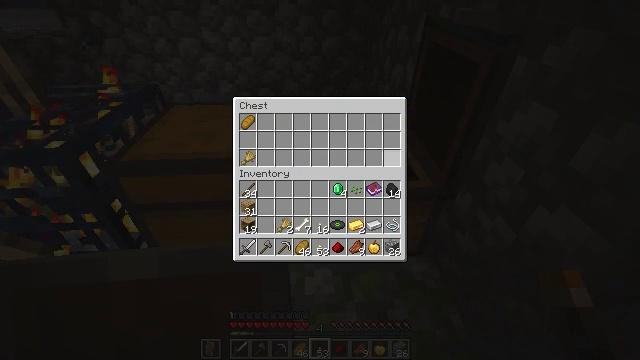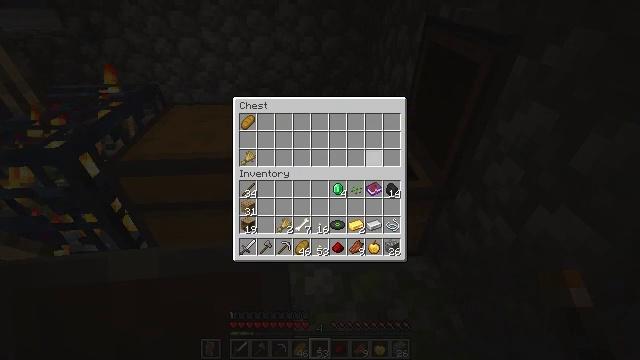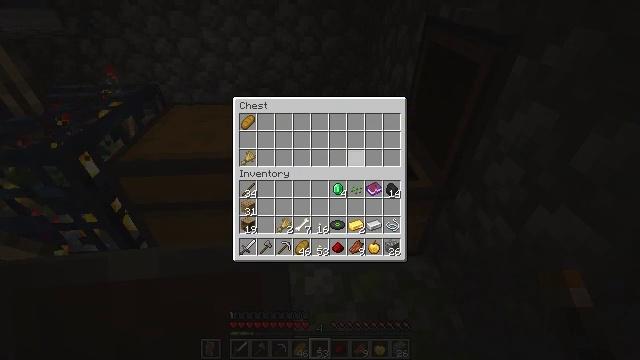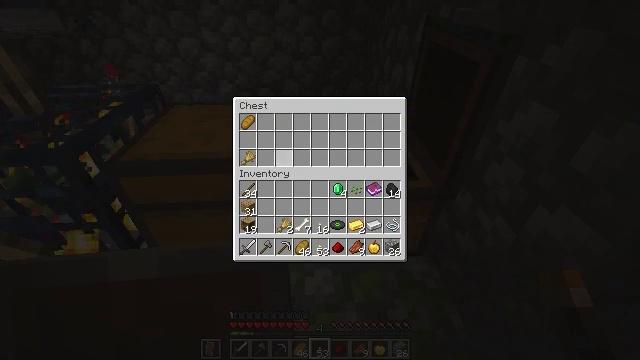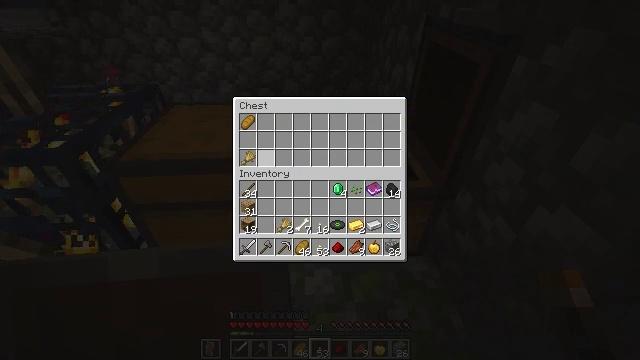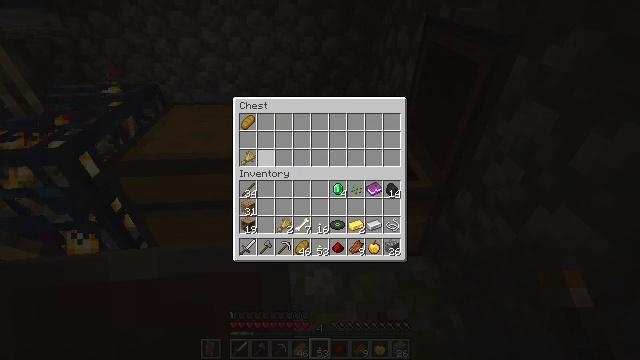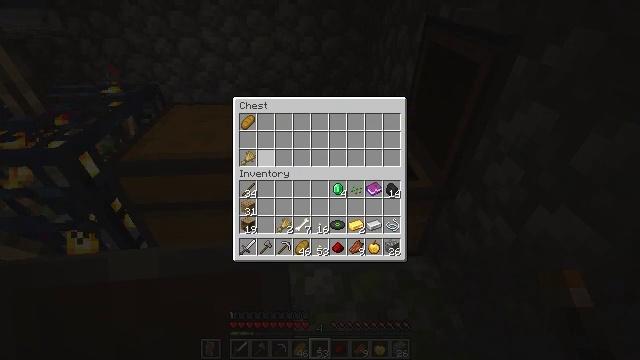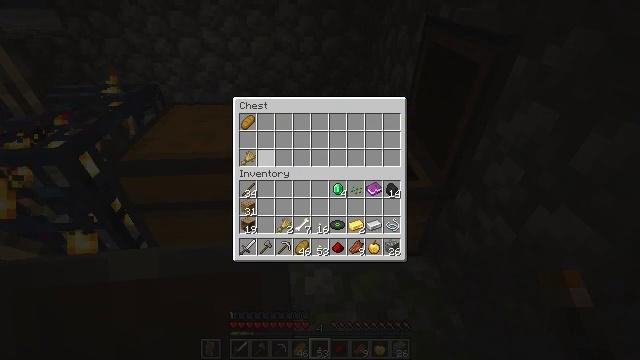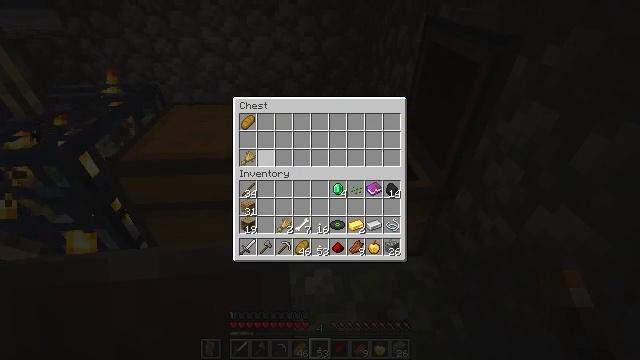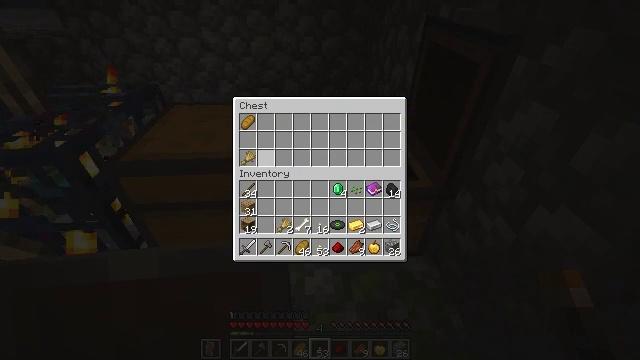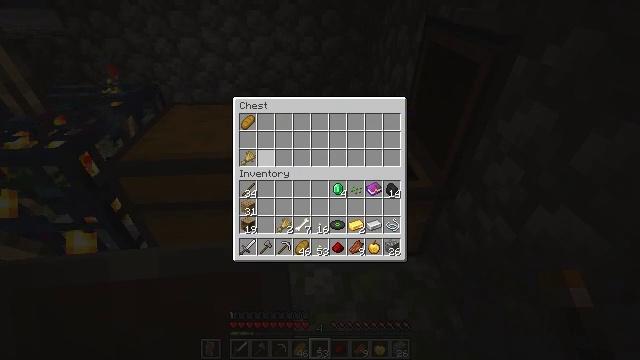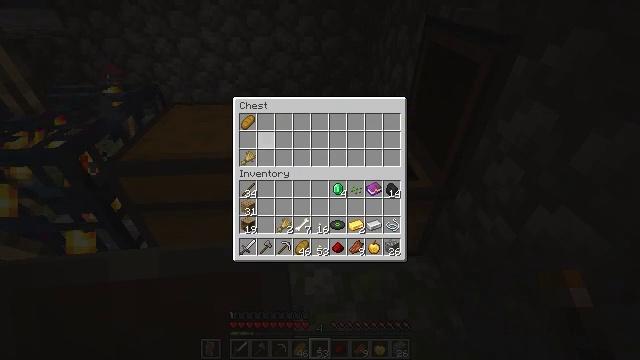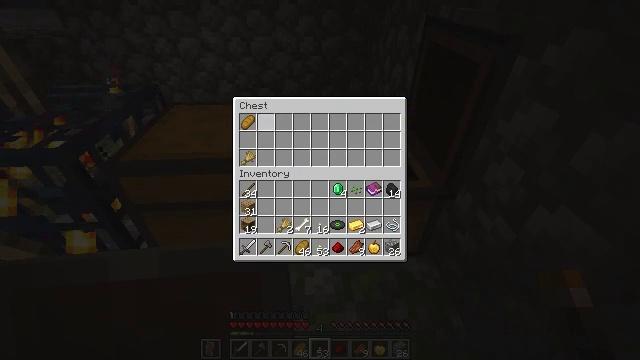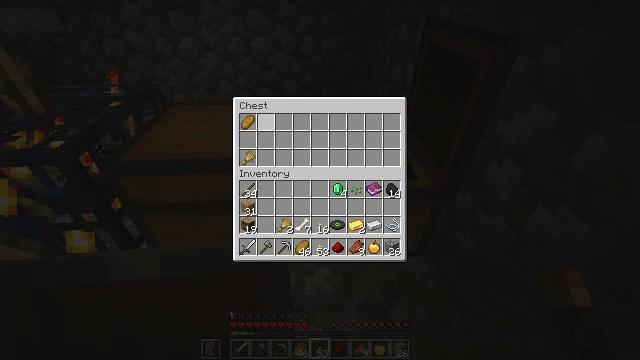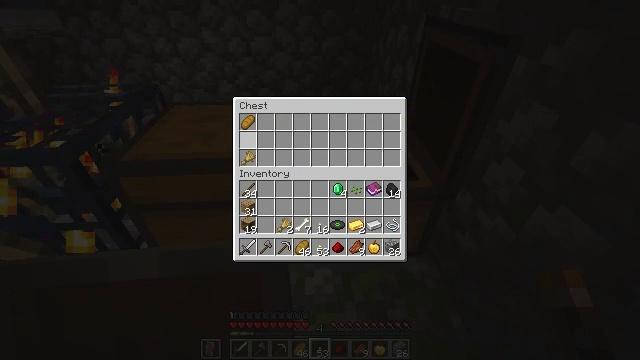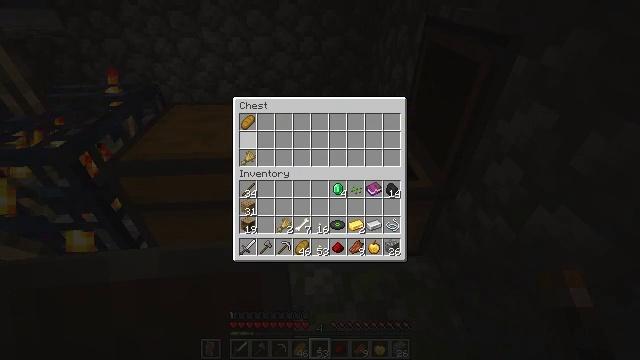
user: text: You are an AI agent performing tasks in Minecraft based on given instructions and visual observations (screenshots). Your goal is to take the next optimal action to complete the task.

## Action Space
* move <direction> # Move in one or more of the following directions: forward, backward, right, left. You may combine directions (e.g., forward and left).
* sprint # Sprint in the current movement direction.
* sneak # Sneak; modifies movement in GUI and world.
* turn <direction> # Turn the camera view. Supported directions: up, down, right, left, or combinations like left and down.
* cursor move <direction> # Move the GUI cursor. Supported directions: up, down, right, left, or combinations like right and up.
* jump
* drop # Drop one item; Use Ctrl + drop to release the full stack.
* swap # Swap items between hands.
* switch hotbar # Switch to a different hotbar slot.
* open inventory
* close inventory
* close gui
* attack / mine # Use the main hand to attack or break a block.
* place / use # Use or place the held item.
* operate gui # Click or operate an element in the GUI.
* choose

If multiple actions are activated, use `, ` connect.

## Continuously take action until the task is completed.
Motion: motion action
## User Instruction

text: Break the chest to retrieve items inside.
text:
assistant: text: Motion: sneak
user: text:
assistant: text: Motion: sneak, cursor move left
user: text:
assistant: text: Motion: sneak, cursor move left
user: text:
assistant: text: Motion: sneak, cursor move left
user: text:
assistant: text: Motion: sneak
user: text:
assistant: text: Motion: sneak, cursor move left
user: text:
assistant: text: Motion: sneak
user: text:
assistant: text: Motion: sneak, operate gui
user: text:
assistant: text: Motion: sneak, operate gui
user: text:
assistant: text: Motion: sneak, operate gui
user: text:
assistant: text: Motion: sneak, cursor move up
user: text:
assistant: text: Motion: sneak, cursor move up
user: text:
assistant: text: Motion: sneak
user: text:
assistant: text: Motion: sneak
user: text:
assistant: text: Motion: sneak
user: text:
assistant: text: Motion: sneak, operate gui
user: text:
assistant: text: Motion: sneak, operate gui
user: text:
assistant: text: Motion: sneak, operate gui
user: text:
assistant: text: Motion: sneak
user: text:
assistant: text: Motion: sneak
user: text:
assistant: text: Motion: sneak, cursor move down
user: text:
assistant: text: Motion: sneak, operate gui
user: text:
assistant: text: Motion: sneak, operate gui
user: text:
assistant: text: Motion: sneak, operate gui
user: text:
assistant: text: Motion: sneak, cursor move up
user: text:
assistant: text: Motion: sneak, cursor move up
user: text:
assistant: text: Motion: sneak, cursor move up
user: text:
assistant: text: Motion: sneak
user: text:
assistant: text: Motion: sneak, operate gui
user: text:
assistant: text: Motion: sneak, operate gui